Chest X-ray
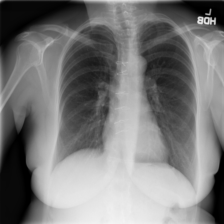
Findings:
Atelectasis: negative
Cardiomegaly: negative
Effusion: negative
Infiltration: negative
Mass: negative
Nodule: negative
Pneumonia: negative
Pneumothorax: negative
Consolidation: negative
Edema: negative
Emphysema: negative
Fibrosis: negative
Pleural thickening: negative
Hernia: negative